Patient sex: M
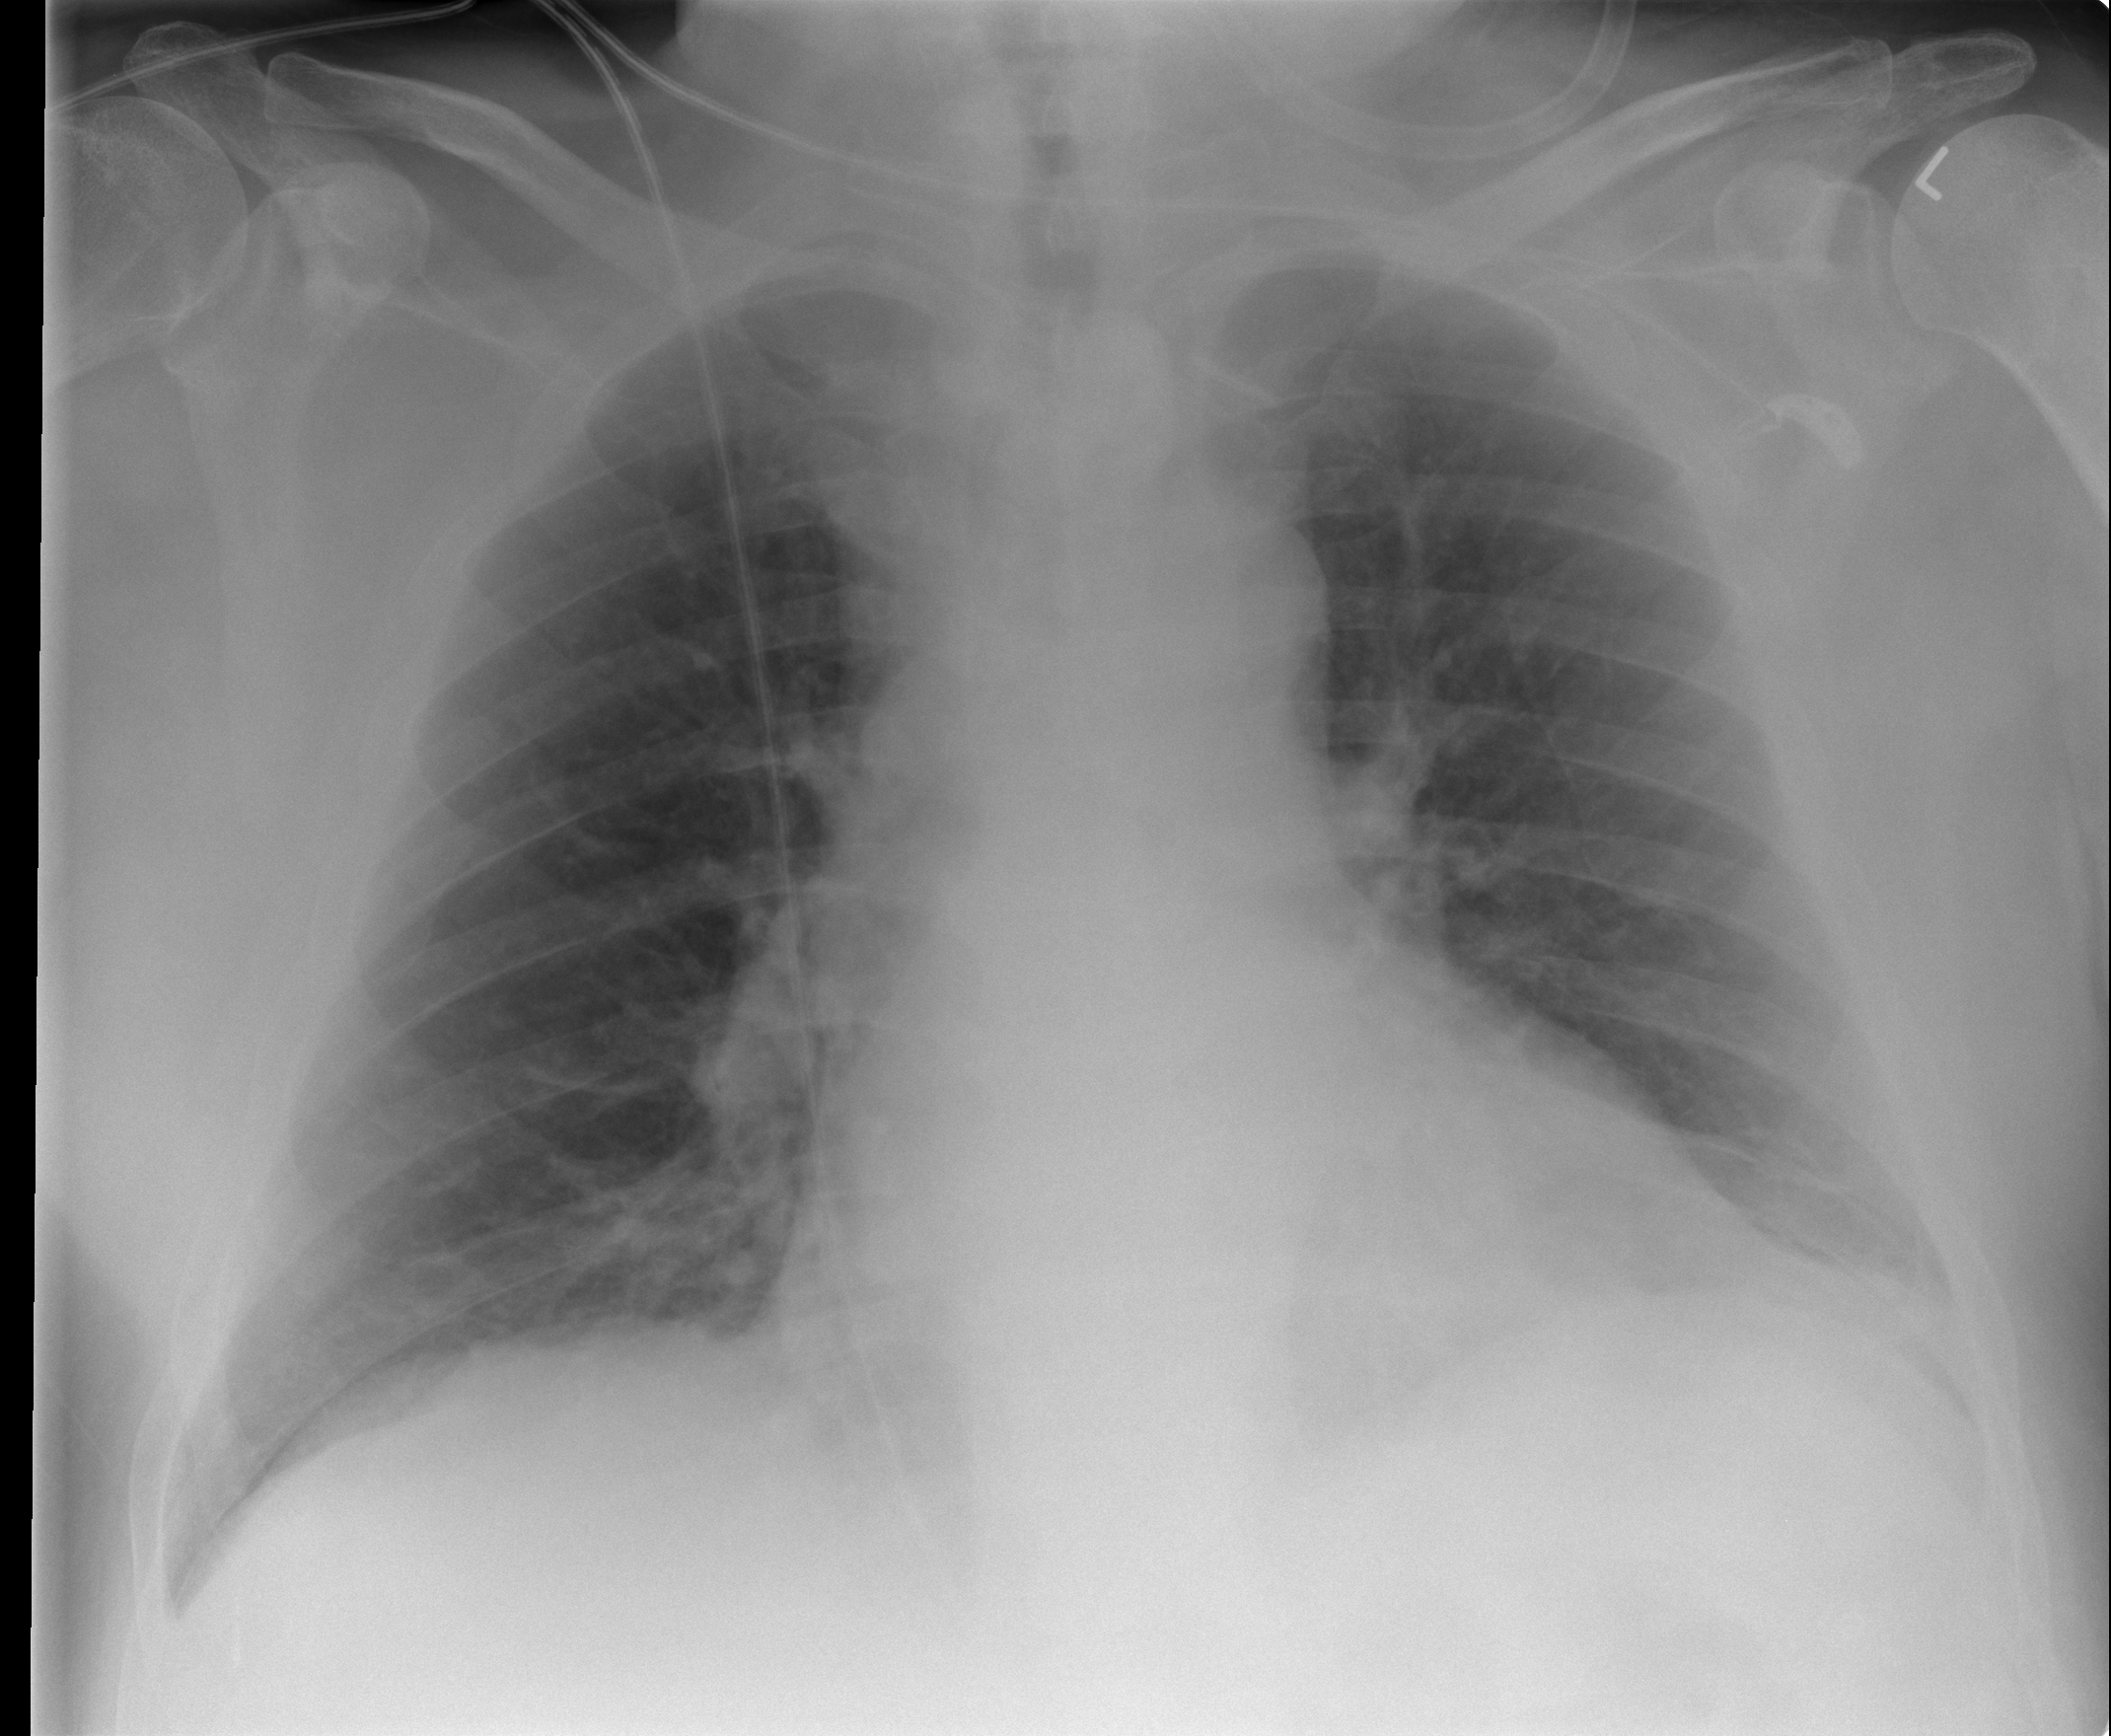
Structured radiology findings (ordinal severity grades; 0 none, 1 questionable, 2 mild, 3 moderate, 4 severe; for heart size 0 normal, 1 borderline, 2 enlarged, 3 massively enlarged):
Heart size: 1
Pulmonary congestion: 2
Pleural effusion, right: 0
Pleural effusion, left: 1
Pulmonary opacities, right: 0
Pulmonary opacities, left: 0
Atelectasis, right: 0
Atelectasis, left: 2